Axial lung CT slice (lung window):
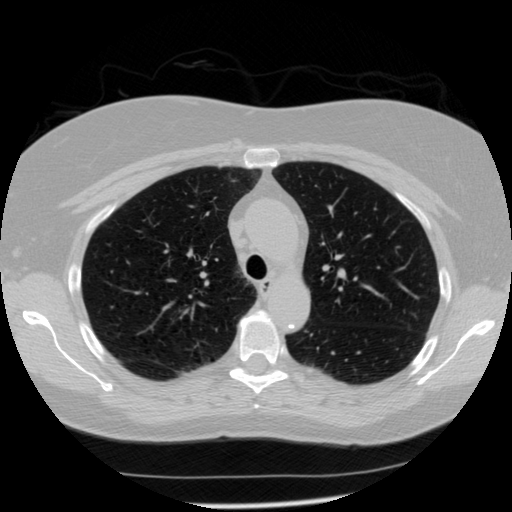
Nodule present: no